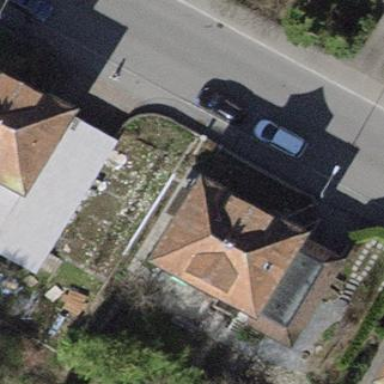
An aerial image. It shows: Detached building.